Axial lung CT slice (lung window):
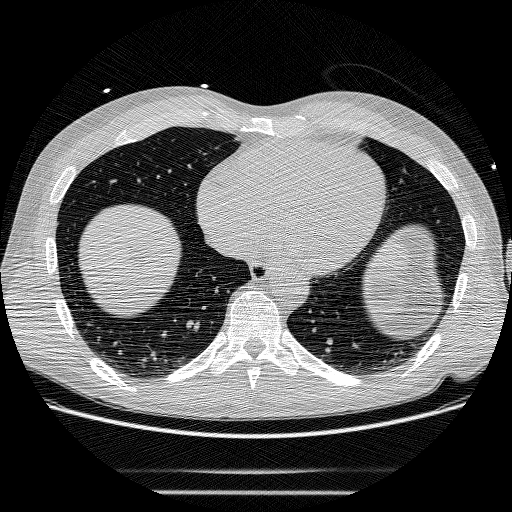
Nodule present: no